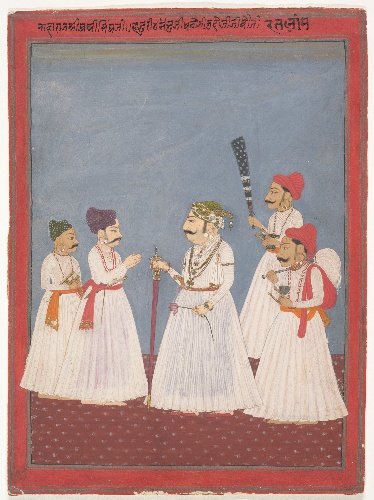
Artist: Sri Prathi Singh of Ratlam
Artist bio: Indian
Date: late 18th–early 19th century
Object type: Painting
Classification: Paintings
Medium: Ink and opaque watercolor on paper
Culture: India (Rajasthan)
Dimensions: Overall: 11 9/16 x 8 9/16 in. (29.4 x 21.8cm)
Department: Asian Art
Credit line: Purchase, Mrs. Peter Findlay Gift, 1979
Accession year: 1979
Repository: Metropolitan Museum of Art, New York, NY
Tags: Swords|Princes|Men